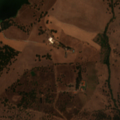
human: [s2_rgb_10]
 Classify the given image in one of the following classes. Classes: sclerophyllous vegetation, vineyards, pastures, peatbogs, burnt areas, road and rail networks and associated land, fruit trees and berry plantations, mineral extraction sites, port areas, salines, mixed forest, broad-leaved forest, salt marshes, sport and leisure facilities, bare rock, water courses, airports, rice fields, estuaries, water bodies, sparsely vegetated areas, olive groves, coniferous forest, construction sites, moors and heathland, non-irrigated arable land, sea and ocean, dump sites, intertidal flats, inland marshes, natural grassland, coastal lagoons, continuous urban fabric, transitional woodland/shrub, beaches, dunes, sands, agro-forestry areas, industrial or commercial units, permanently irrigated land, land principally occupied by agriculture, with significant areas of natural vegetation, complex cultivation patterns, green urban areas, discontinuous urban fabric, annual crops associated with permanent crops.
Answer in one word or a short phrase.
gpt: non-irrigated arable land, permanently irrigated land, pastures, agro-forestry areas, water bodies